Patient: sex M, age 76
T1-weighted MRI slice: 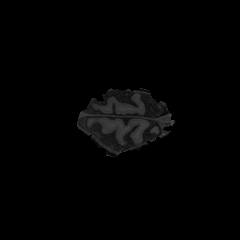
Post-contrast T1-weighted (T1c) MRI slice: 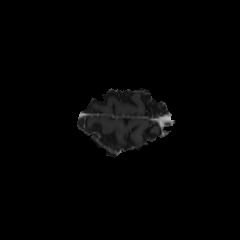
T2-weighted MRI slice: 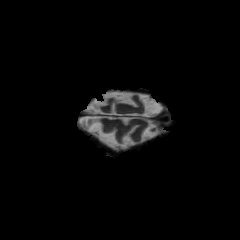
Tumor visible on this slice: no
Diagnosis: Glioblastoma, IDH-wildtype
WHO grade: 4